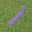
Label: 1